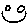
Label: smiley face